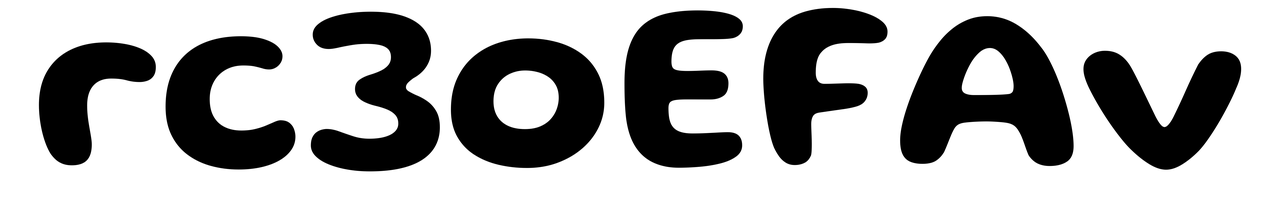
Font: Gluten_SemiBold